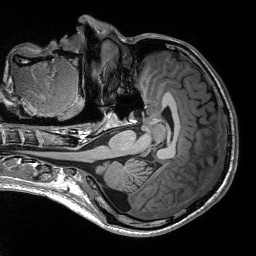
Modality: T1w
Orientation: axial
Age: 28
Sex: male
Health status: healthy
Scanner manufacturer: siemens
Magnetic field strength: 3 T
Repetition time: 2.53 s
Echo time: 0.00219 s